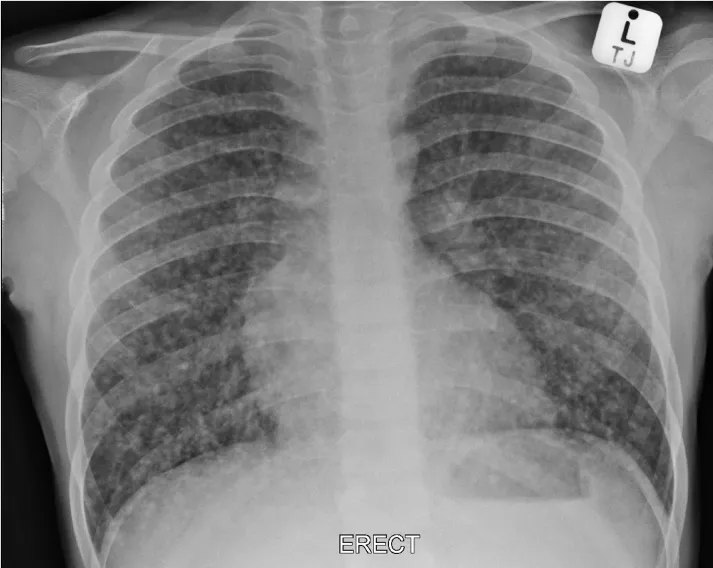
Chest roentgenogram shows bilateral diffuse micronodular opacities.
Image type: radiology (x_ray)